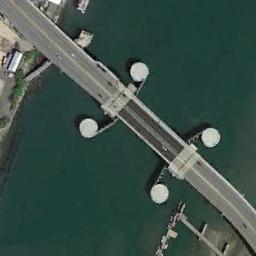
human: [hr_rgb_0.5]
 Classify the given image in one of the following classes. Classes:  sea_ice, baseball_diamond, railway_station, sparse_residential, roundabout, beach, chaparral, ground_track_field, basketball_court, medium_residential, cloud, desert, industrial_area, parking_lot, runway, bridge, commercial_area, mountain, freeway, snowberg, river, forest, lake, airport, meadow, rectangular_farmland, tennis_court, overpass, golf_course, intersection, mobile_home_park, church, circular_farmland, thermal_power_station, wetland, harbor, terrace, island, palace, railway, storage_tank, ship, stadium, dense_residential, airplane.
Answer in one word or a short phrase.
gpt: bridge